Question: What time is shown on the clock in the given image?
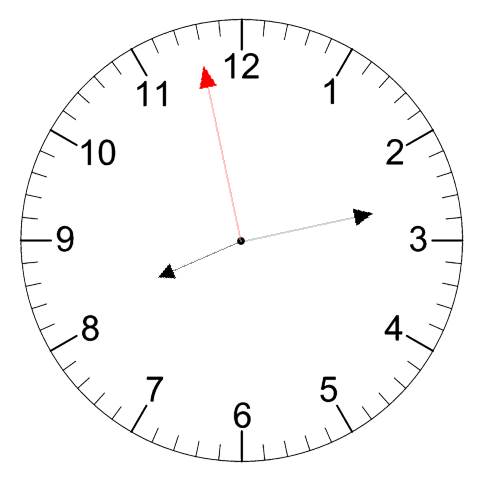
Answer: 08:12:58